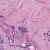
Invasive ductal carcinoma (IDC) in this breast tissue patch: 1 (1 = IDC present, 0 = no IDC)